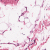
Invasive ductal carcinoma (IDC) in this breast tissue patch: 0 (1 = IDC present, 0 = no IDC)